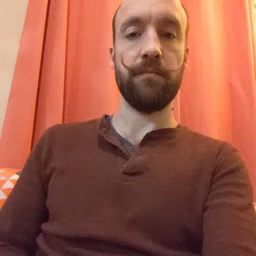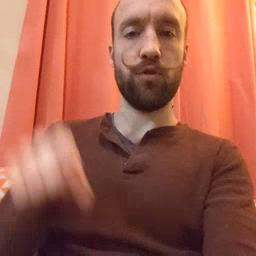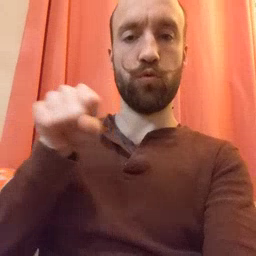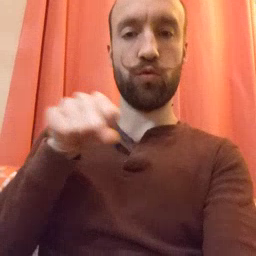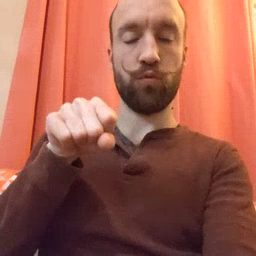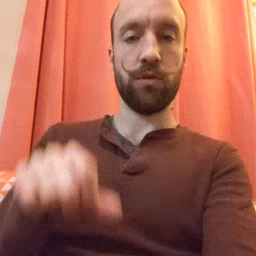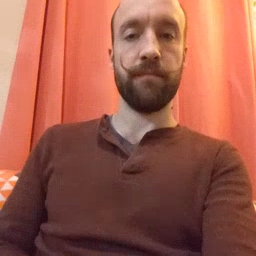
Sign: shoe